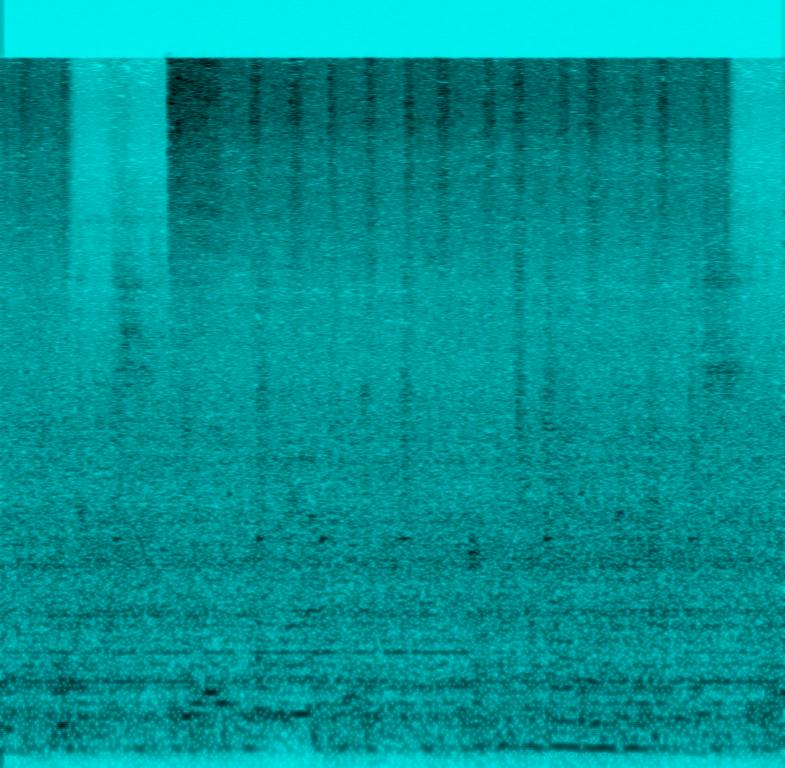
The ambient auto shop sounds with the sound of compressed air hissing over the background of muffled radio music of what sounds to be a hip hop drum beat.